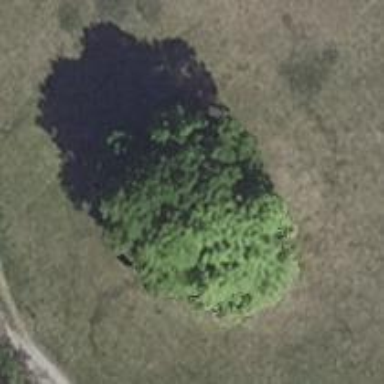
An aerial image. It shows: Landmark tree with broadleaved leaves.